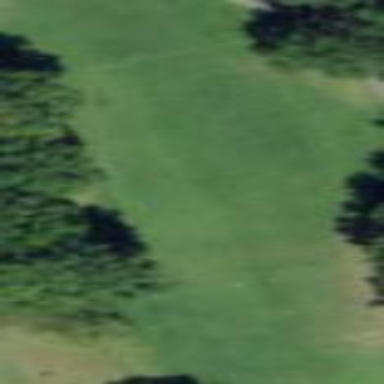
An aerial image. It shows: Grassy area designated as golf fairway.